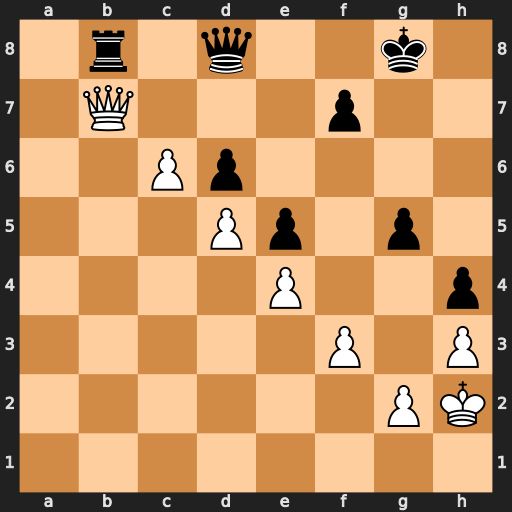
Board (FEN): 1r1q2k1/1Q3p2/2Pp4/3Pp1p1/4P2p/5P1P/6PK/8
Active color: w
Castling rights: -
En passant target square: -
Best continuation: c7 Qxc7 Qxc7